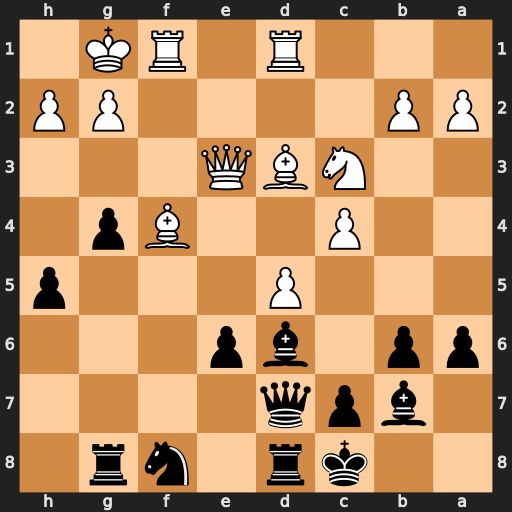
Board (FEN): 2kr1nr1/1bpq4/pp1bp3/3P3p/2P2Bp1/2NBQ3/PP4PP/3R1RK1
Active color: b
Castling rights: -
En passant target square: -
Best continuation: Bc5 Qxc5 bxc5